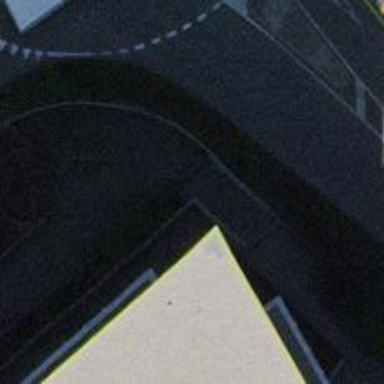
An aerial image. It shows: Road with steps.